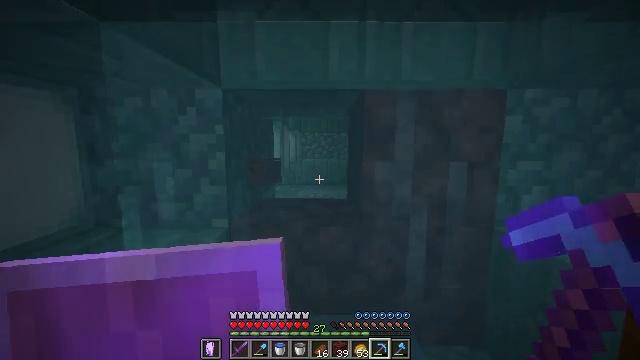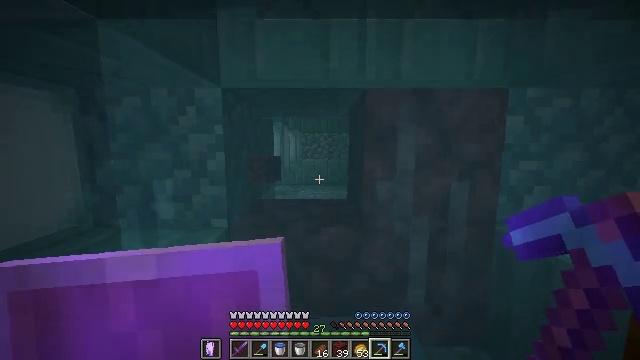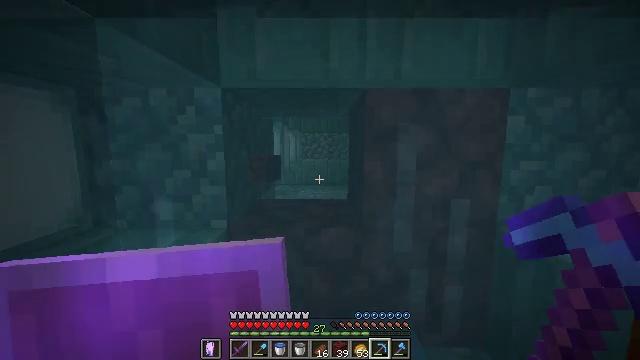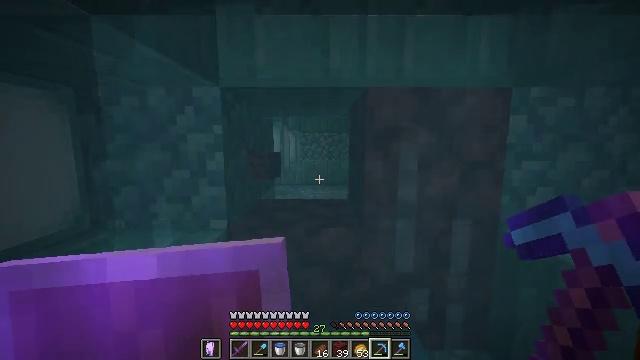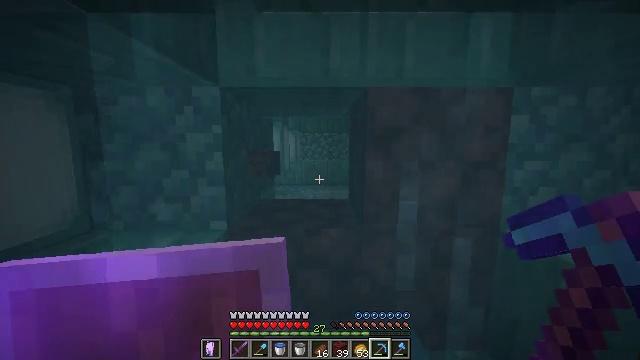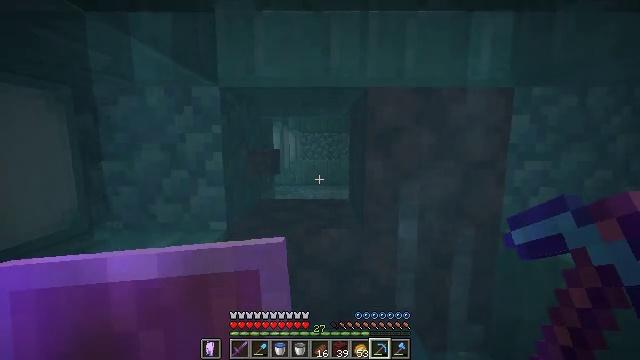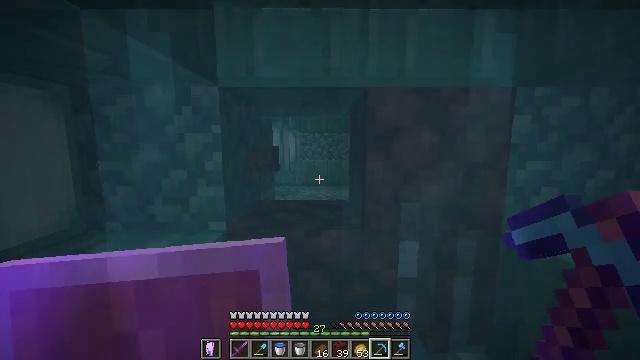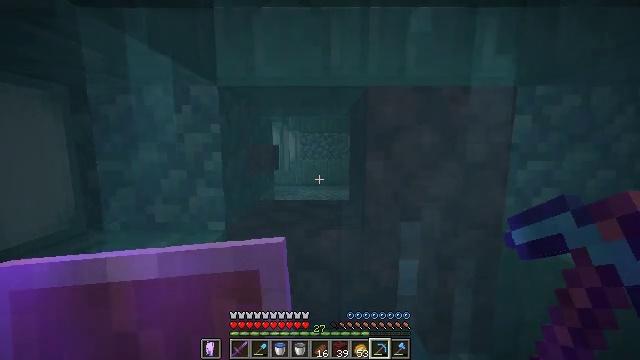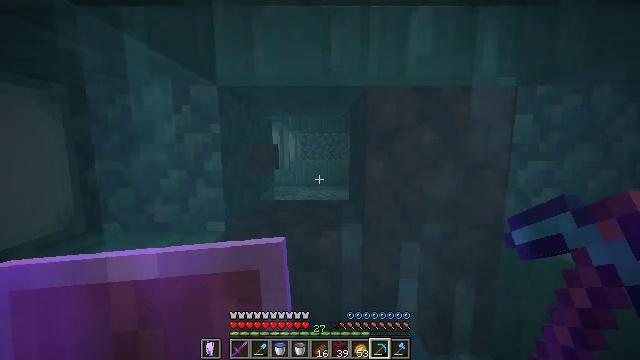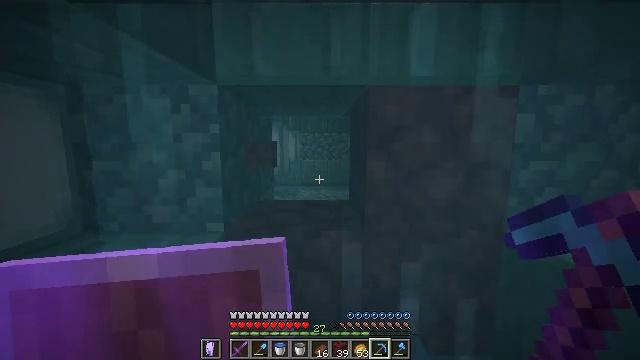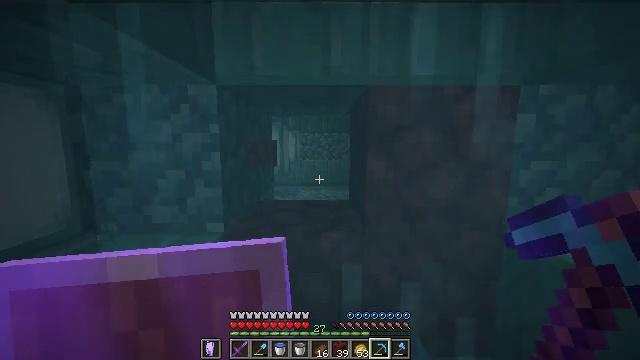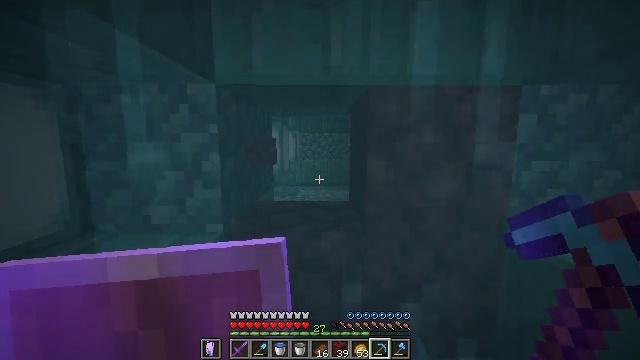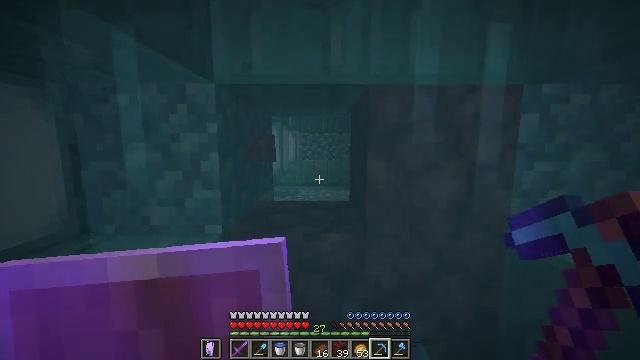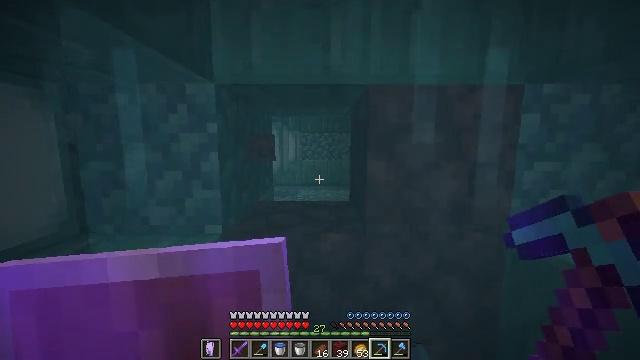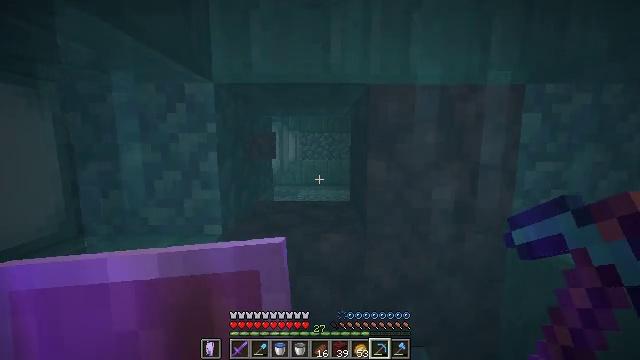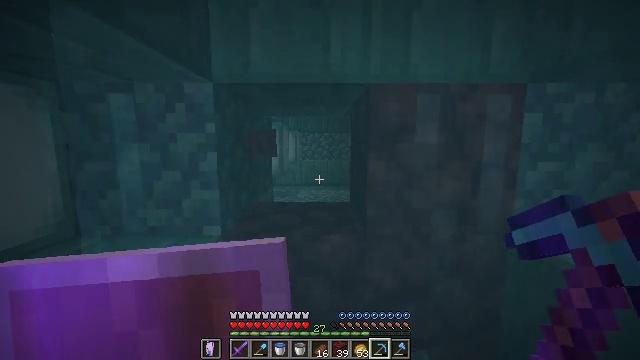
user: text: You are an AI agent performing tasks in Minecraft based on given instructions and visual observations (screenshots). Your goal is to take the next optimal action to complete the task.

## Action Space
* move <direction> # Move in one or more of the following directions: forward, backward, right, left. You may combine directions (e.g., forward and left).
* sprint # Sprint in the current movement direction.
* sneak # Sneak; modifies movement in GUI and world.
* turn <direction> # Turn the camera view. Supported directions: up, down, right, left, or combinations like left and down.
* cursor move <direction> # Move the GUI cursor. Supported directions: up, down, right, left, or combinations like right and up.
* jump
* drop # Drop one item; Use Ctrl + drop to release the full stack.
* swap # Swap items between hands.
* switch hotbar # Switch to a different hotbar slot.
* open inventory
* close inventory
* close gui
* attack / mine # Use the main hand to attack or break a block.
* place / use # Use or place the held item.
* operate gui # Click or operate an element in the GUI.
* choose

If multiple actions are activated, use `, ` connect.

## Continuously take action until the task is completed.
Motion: motion action
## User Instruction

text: Destroy the oak door to retrieve it.
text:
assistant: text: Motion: no_op
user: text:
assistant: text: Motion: no_op
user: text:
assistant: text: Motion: no_op
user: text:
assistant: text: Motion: no_op
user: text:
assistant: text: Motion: no_op
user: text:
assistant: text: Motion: no_op
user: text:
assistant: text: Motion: no_op
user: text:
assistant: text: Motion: no_op
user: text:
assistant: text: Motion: no_op
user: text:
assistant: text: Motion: no_op
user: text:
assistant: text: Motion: no_op
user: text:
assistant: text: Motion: no_op
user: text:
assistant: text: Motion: no_op
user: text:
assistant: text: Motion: no_op
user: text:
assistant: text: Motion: no_op
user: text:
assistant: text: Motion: no_op
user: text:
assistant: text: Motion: no_op
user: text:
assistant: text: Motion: no_op
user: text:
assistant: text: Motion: no_op
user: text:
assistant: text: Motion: no_op
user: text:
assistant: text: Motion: no_op
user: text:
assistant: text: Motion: no_op
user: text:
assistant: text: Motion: no_op
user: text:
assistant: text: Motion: no_op
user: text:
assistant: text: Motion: no_op
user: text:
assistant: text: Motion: turn down
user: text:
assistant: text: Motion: turn down
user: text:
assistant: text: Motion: turn down
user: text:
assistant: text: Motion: no_op
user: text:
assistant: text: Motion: no_op